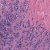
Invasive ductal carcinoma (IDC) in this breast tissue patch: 1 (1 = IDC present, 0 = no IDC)